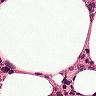
Metastatic tissue present: no